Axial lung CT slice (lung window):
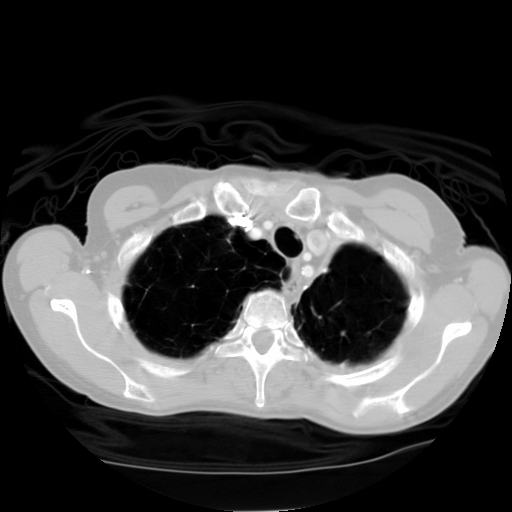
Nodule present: no